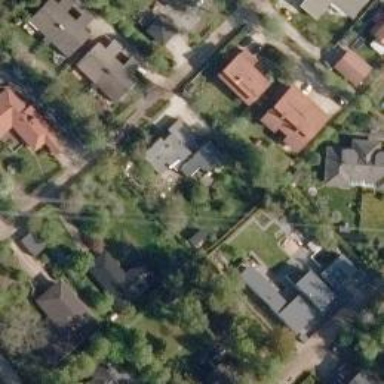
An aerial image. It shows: Living street.